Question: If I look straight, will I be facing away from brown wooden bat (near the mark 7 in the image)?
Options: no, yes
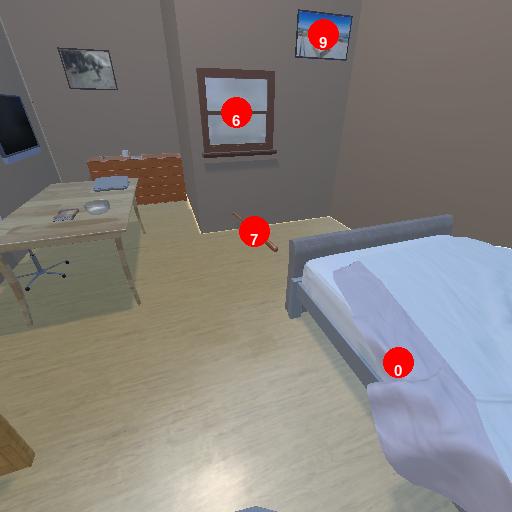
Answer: no